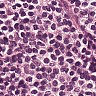
Metastatic tissue present: no